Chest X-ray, PA view. Patient: 37 years old, sex M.
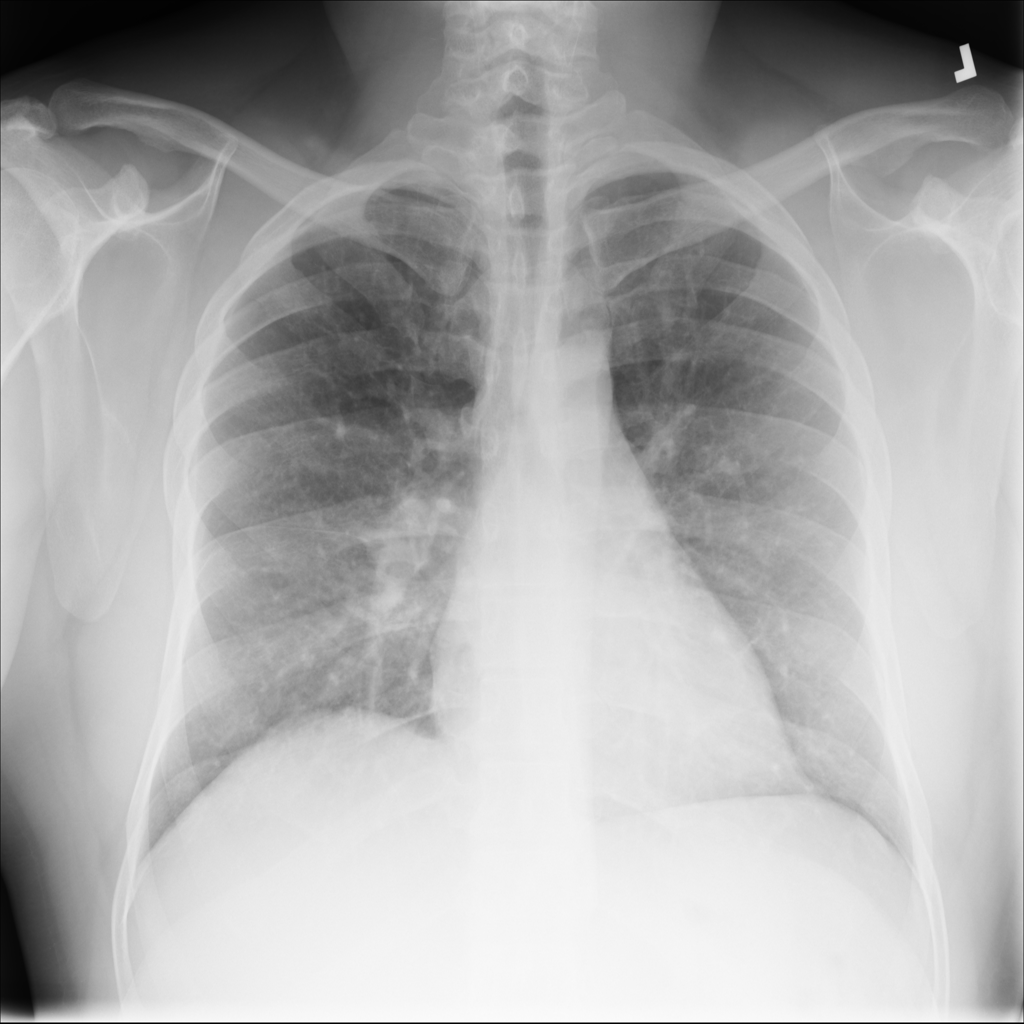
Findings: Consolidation